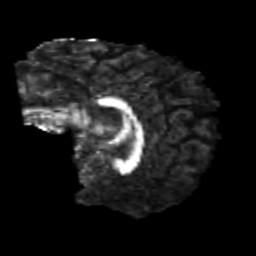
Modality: FA
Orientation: sagittal
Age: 24
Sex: female
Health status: healthy
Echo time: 0.074 s